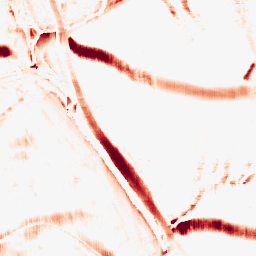
Category: morphological
Decomposition family: morphological_rect
Decomposition parameters: operation: opening
width: 10
height: 20
Upsampling method: quartic
Upsampling parameters: scale: 8
Upsampling scale: 8